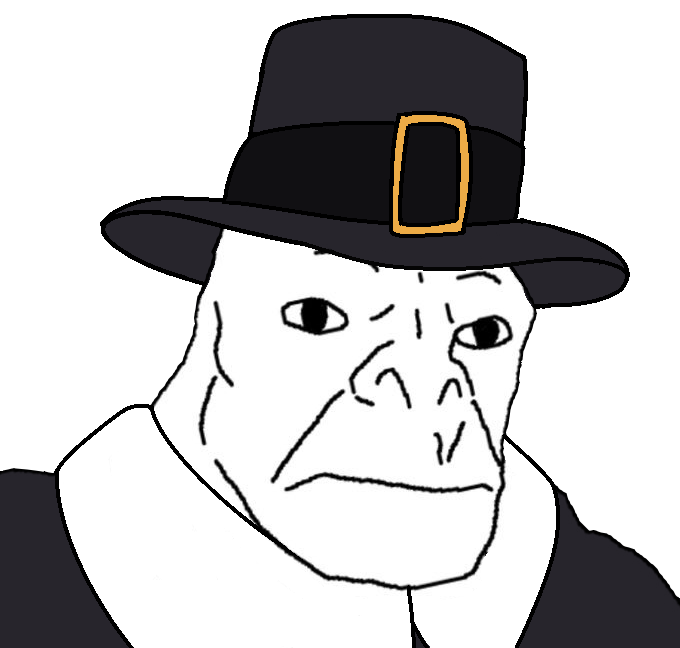
Label: 5_Craig